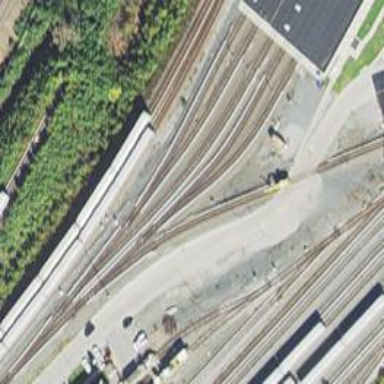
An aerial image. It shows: Electrified rail in service yard.